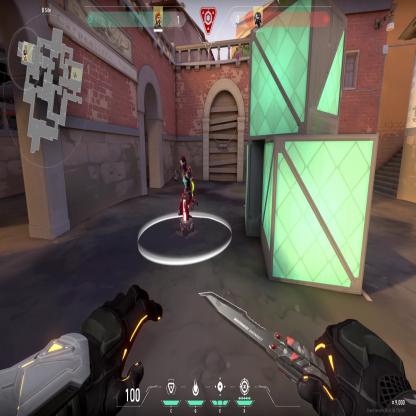
Label: planted spike ; enemy